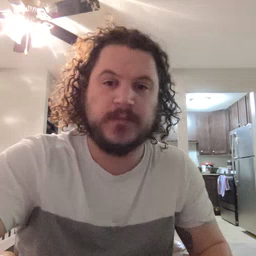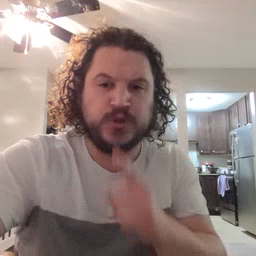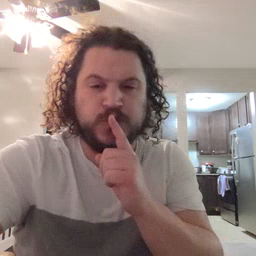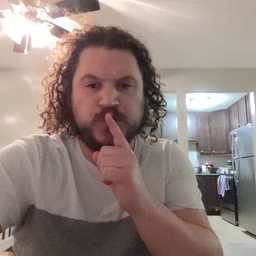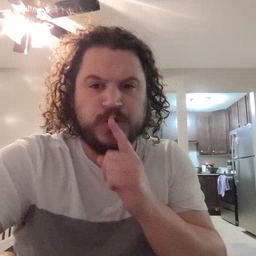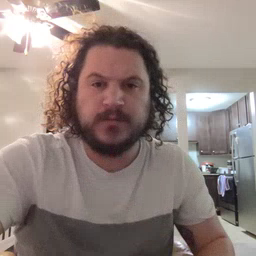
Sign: shhh